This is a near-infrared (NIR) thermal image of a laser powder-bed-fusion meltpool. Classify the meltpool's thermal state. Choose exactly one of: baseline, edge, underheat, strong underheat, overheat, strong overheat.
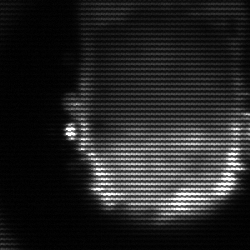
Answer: baseline